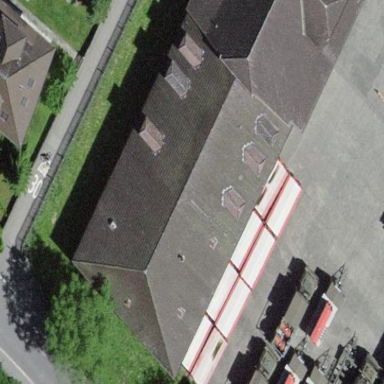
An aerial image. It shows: Building with hipped roof shape.